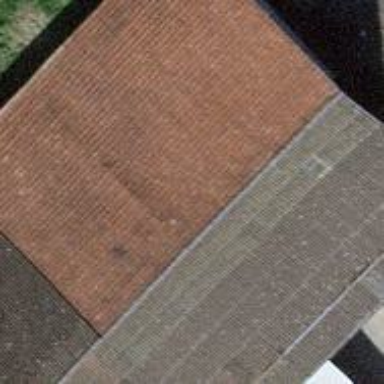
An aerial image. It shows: Farm building.